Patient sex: M
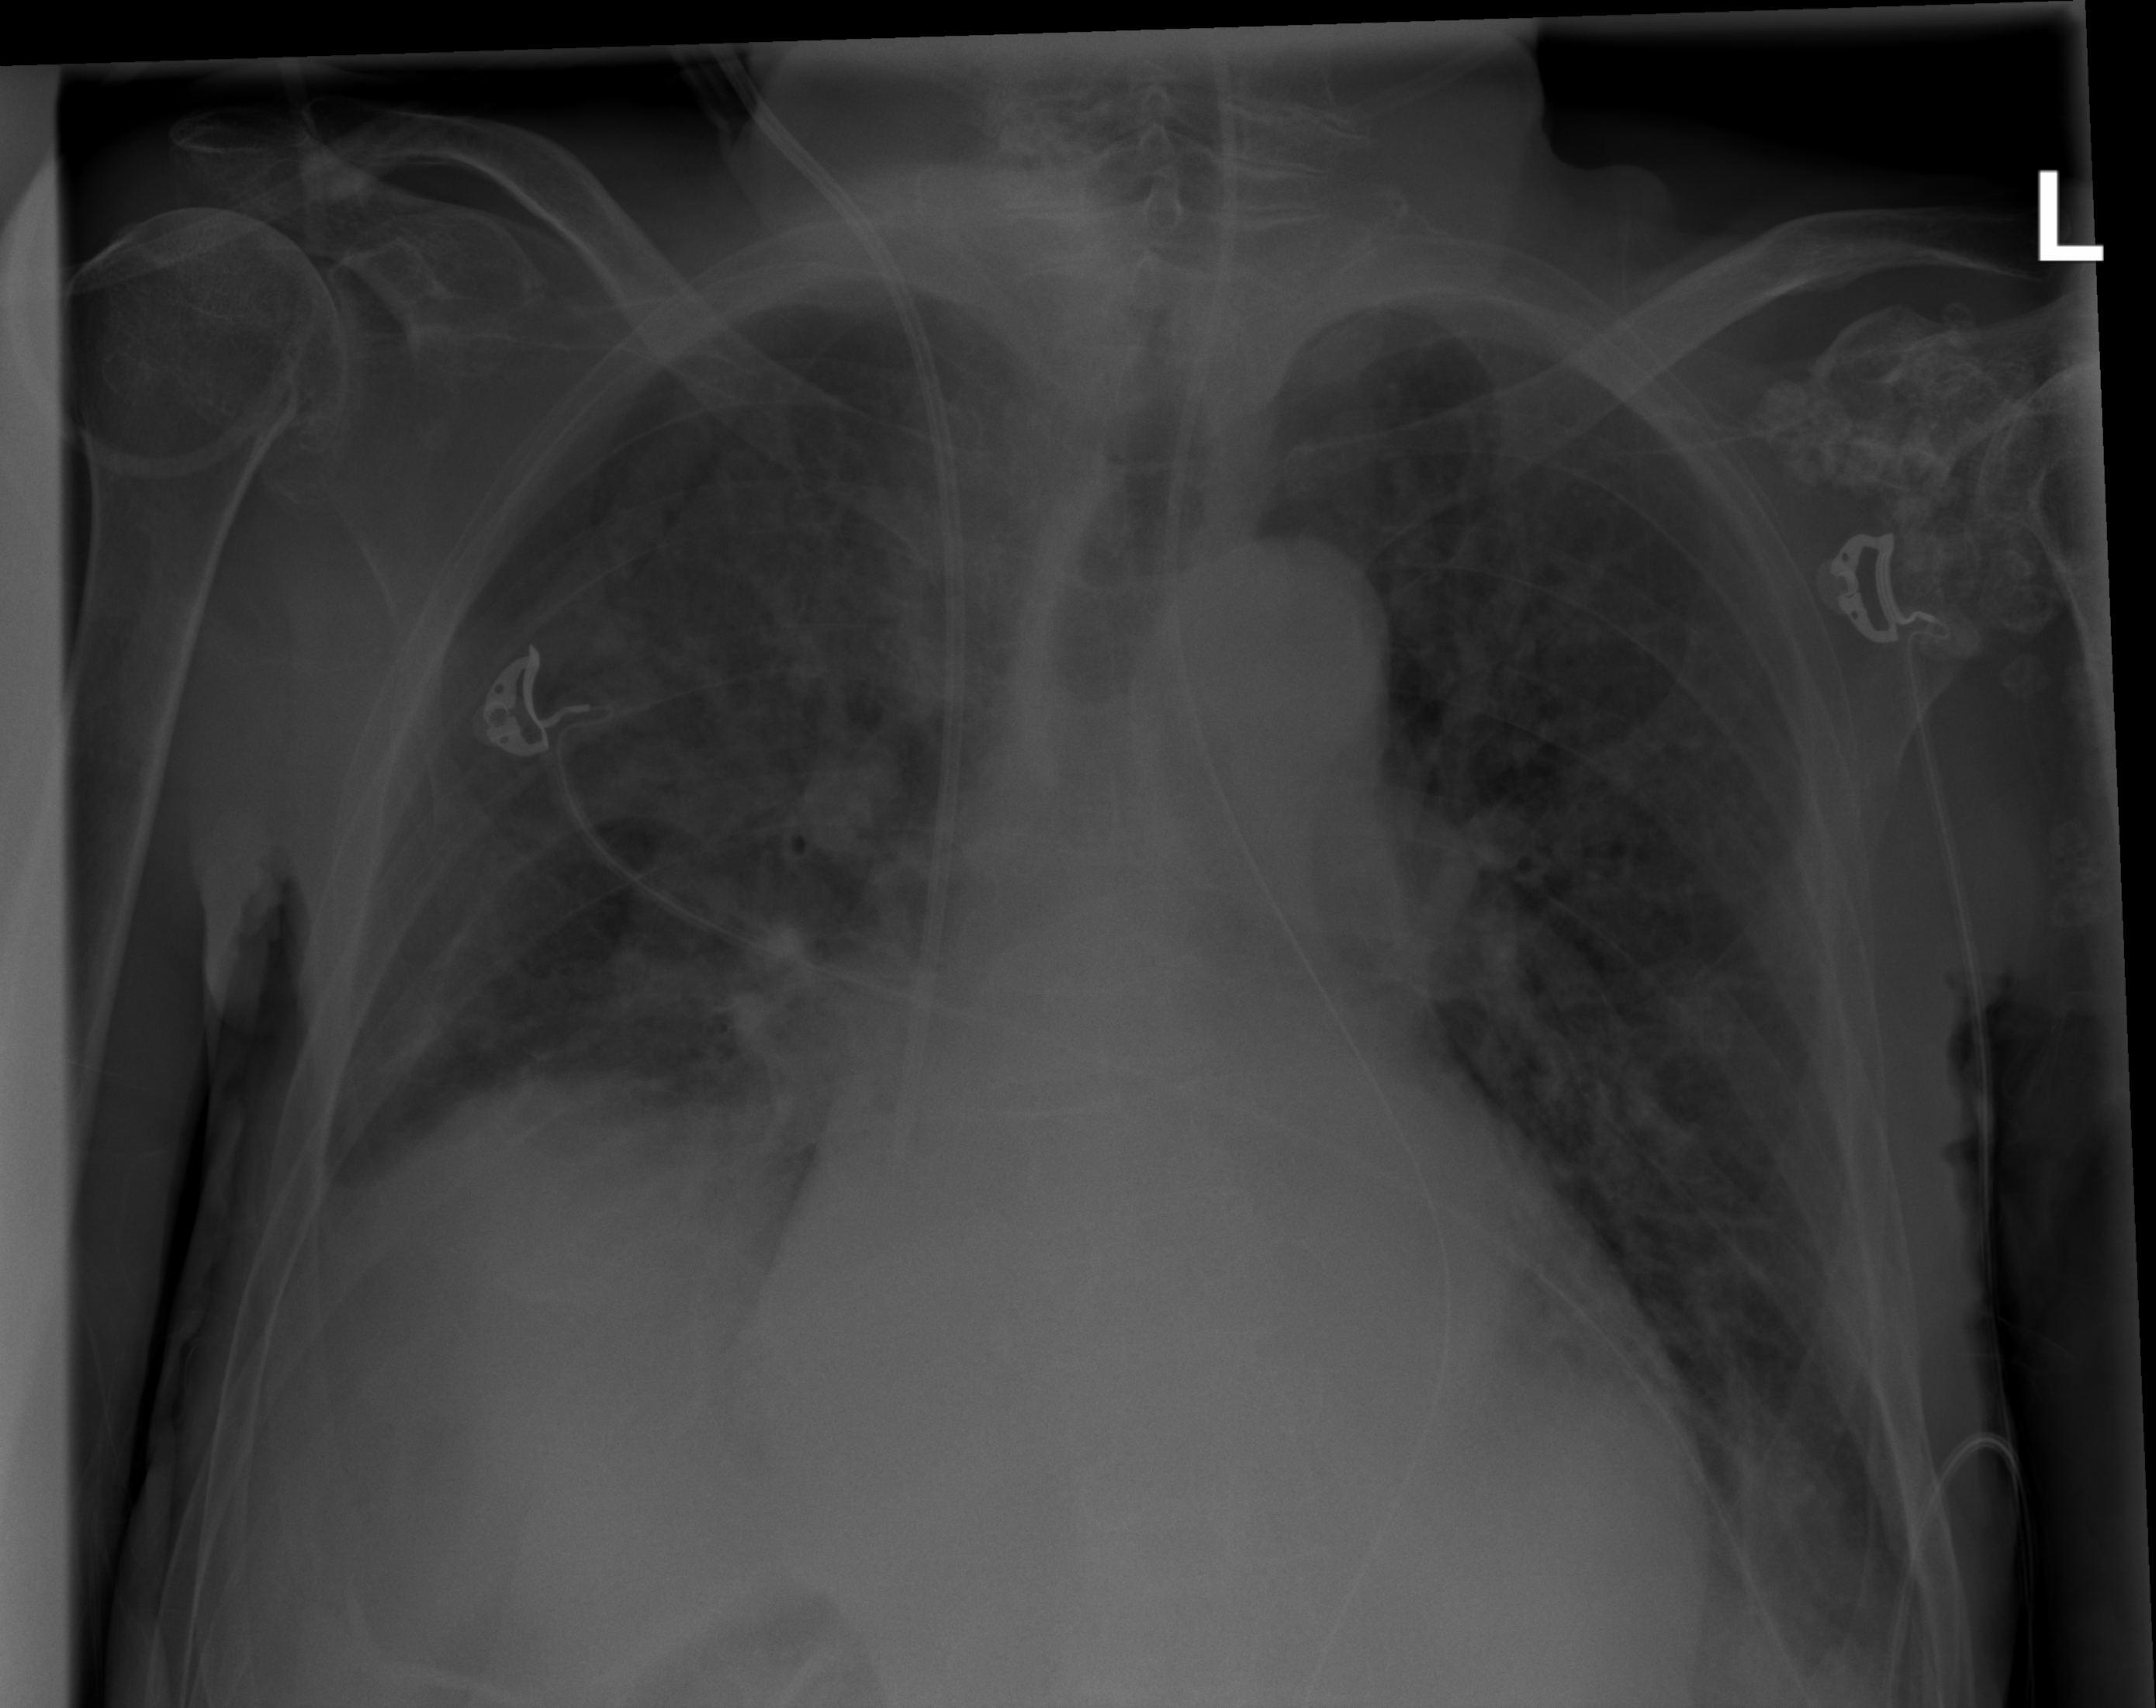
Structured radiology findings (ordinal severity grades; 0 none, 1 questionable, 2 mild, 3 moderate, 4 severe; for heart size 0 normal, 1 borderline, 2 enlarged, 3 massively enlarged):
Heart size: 1
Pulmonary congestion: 2
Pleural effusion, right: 2
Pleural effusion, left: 2
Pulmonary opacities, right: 2
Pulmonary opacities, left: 2
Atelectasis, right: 0
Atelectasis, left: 0